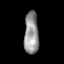
Tissue: skin
Cell type: Epithelial cells
Senescence score: 0.8892
Nuclear area (px): 600
Mean DAPI intensity: 147.818